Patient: sex F, age 41
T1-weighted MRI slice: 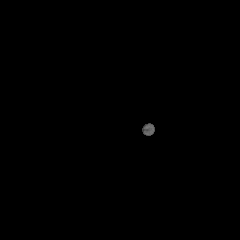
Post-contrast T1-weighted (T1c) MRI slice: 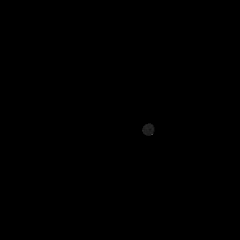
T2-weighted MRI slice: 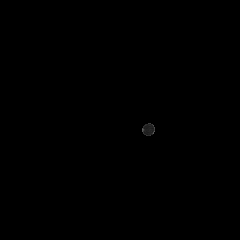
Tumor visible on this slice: no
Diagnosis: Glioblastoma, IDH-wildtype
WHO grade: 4